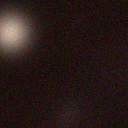
Screen state: off